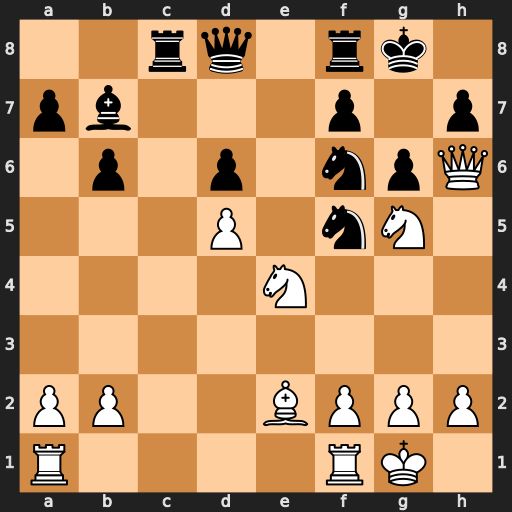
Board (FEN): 2rq1rk1/pb3p1p/1p1p1npQ/3P1nN1/4N3/8/PP2BPPP/R4RK1
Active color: w
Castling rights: -
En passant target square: -
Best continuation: Nxf6+ Qxf6 Qxh7#